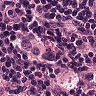
Metastatic tissue present: yes